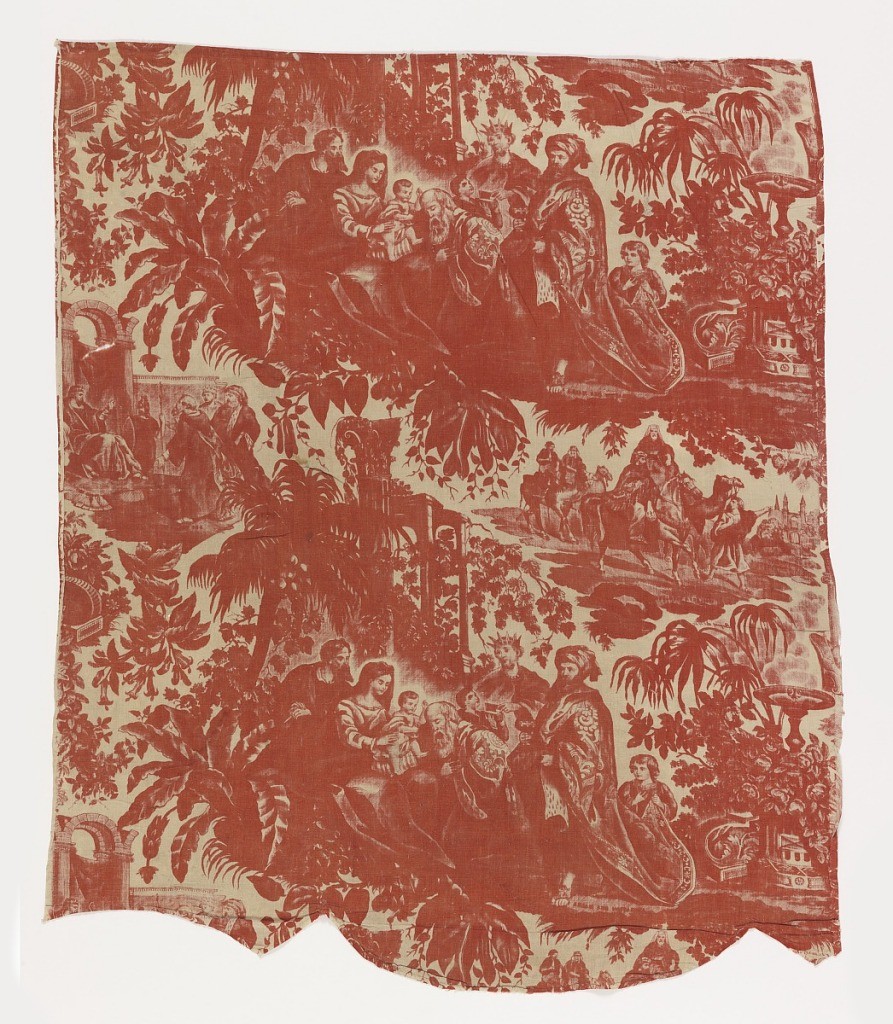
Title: Textile
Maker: A. Henry, French
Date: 1800–1850
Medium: cotton Technique: printed by engraved roller on plain weave
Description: The Adoration of the Magi. In red on white.